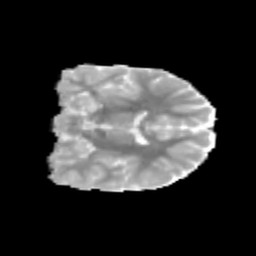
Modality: MD
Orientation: coronal
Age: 11
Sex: male
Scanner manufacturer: siemens
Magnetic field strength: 3 T
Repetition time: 3.8 s
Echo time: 0.07 s